Field crop: maize
Growth stage: 2
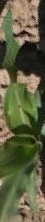
Species: maize